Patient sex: M
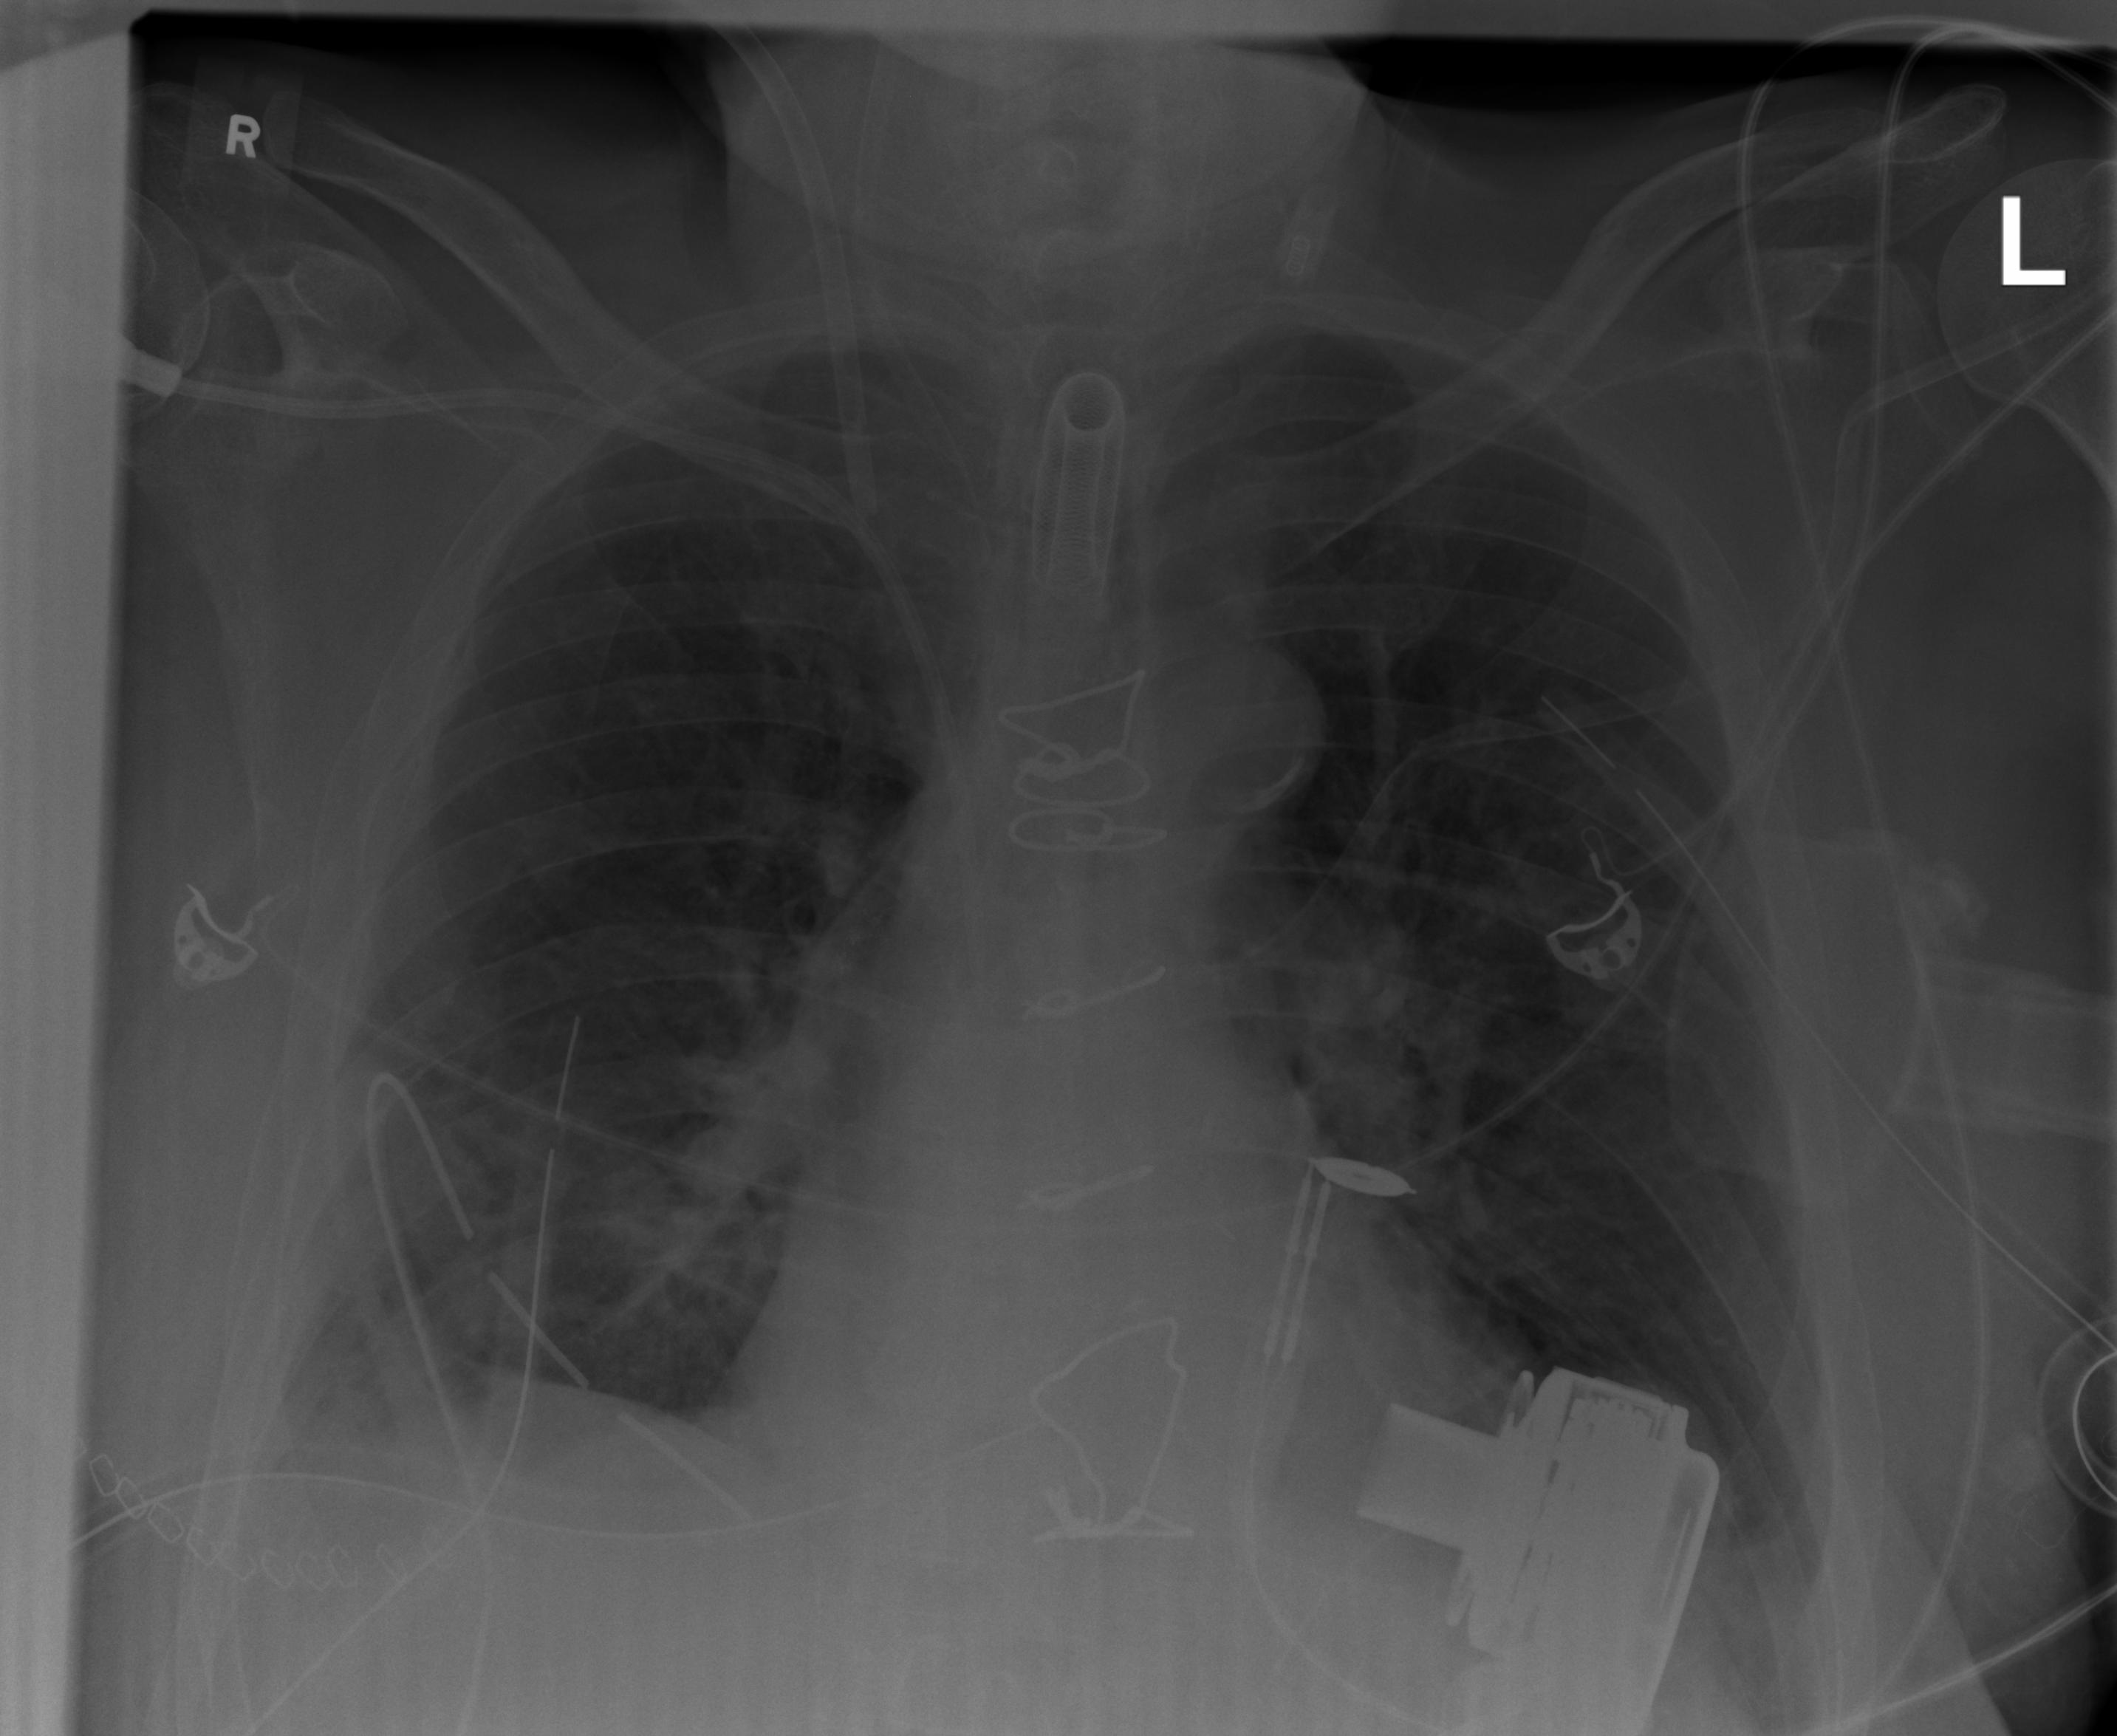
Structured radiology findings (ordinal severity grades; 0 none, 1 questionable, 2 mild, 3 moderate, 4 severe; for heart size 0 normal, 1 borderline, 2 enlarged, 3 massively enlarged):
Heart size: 0
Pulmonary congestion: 0
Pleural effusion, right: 2
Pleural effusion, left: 0
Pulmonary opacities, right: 0
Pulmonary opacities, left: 0
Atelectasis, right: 2
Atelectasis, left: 2